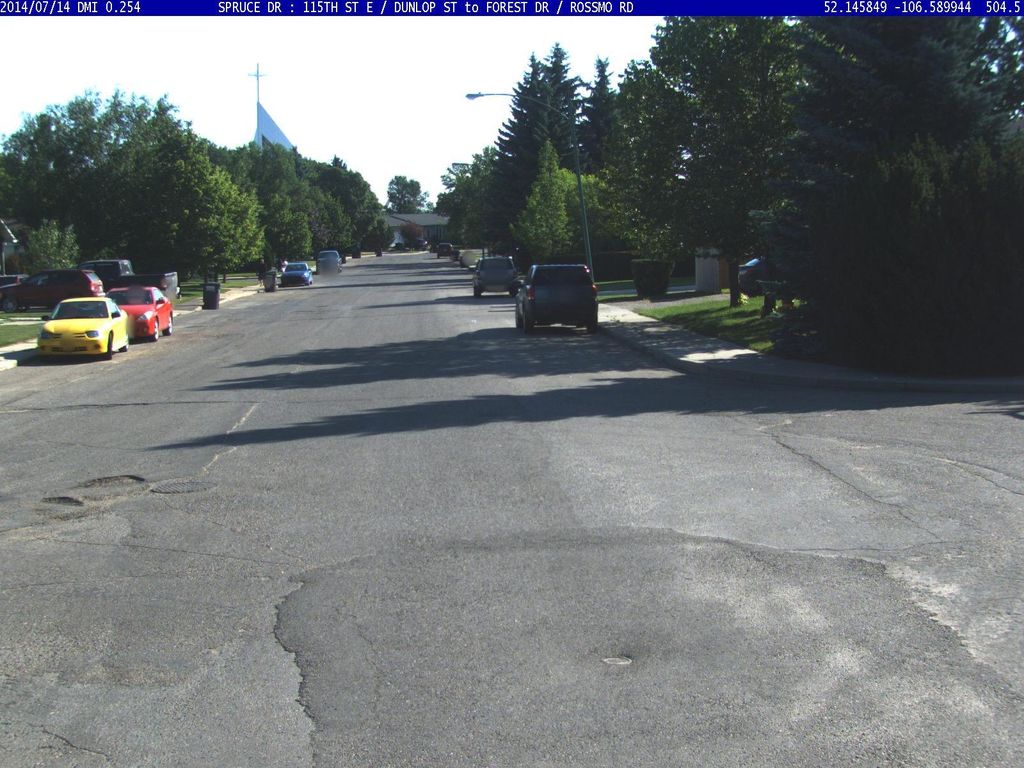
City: saskatoon